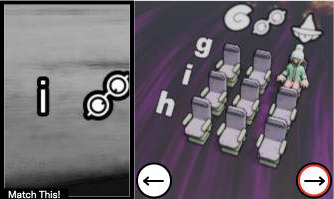
Task: seats
Answer: no